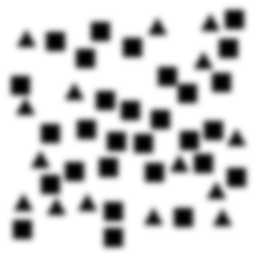
Squares: 29
Triangles: 15
Stars: 0
Total shapes: 44